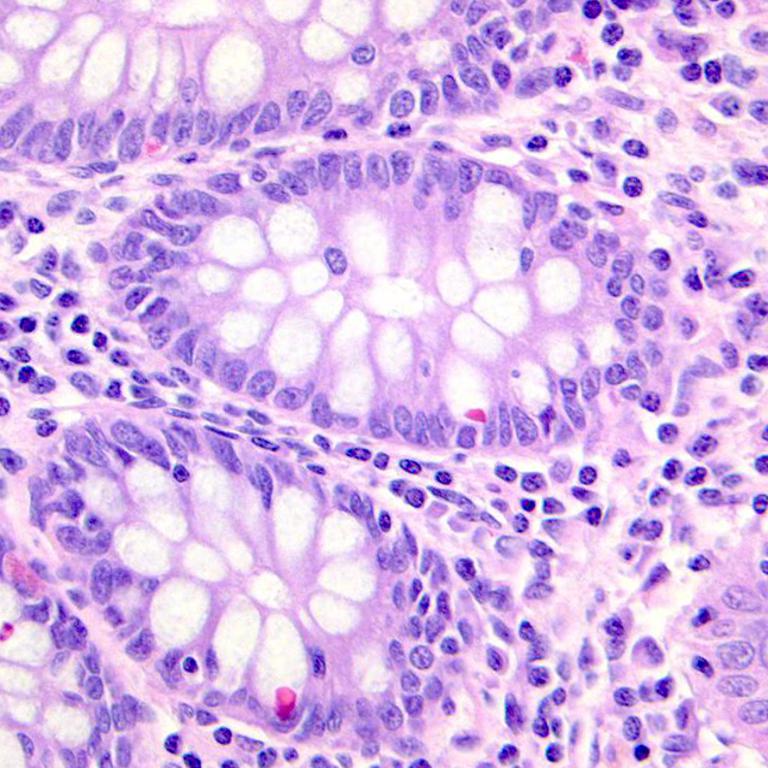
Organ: colon
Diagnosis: benign